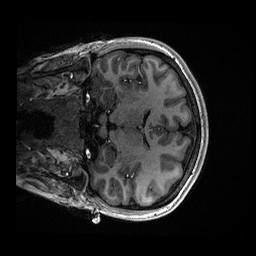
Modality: T1w
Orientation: coronal
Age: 18
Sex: female
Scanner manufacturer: ge
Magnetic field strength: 3 T
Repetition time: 0.006952 s
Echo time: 0.00292 s